Question: I'm in process of making realtime multiplayer racing game. Now I need help writing game logics in Node.js TCP (net) server. I don't know if it's possible, I don't know if i'm doing that right, but I'm trying my best. I know it's hard to understand my broken english, so i made this "painting" :)
Thank you for your time

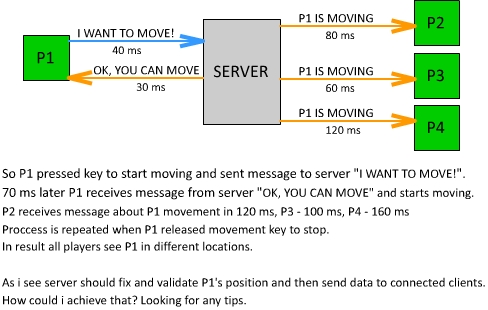
Answer: To elaborate on driushkin's answer, you should use remote procedure calls (RPC) and an event queue. This works like in the image you've posted, where each packet represents a 'command' or RPC with some arguments (i.e. movement direction). You'll also need an event queue to make sure RPCs are executed in order and on time. This will require a timestamp or framecount for each command to be executed on (at some point in the future, in a simple scheme), and synchronized watches (World War II style).
You might notice one critical weakness in this scheme: RPC messages can be late (arrive after the time they should be applied) due to network latency, malicious users, etc. In a simple scheme, late RPCs are dropped. This is fine since all clients (even the originator!) wait for the server to send an RPC before acting (if the originating client didn't wait for the server message, his game state would be out of sync with the server, and your game would be broken).
Consider the impact of lag on such a scheme. Let's say the lag for Client A to the server was 100ms, and the return trip was also 100ms. This means that client input goes like:
- - -
As you can see, the client reacts to his own event 1/5 of a second after he presses the key. This is with fairly nice 100ms lag. Transoceanic lag can easily be over 200ms each way, and dialup connections (rare, but still existent today) can have lag spikes > 500ms. None of this matters if you're playing on a LAN or something similar, but on the internet this unresponsiveness could be unbearable.
This is where the notion of client side prediction (CSP) comes in. CSP is made out to be big and scary, but implemented correctly and thoughtfully it's actually very simple. The interesting feature of CSP is that (the client what will happen). Of course, the client can (and often will) be wrong. This means that the client will need a way of applying corrections from the Server. Which means you'll need a way for the server to validate, reject, or amend RPC requests from clients, as well as a way to serialize the gamestate (so it can be restored as a base point to resimulate from).
There are lots of good resources about doing this. I like <URL> in particular, but you should really look for a good multiplayer game programming book.
---
I also have to suggest socket.io, even after reading your comments regarding Flex and AS3. The ease of use (and simple integration with node) make it one of the best (the best?) option(s) for network gaming over HTTP that I've ever used. I'd make whatever adjustments necessary to be able to use it. I believe that AIR/AS3 has at least one WebSockets library, even if socket.io itself isn't available.